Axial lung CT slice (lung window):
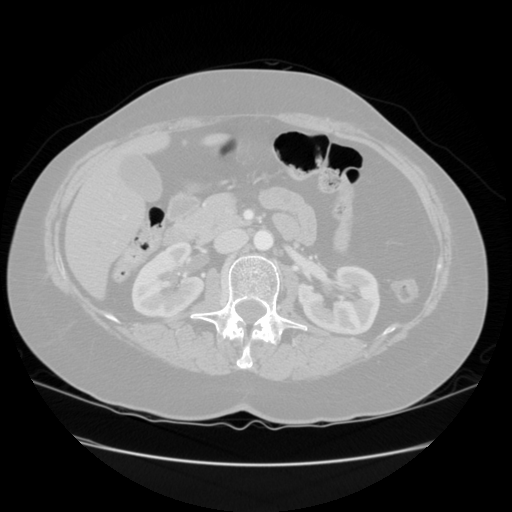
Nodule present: no